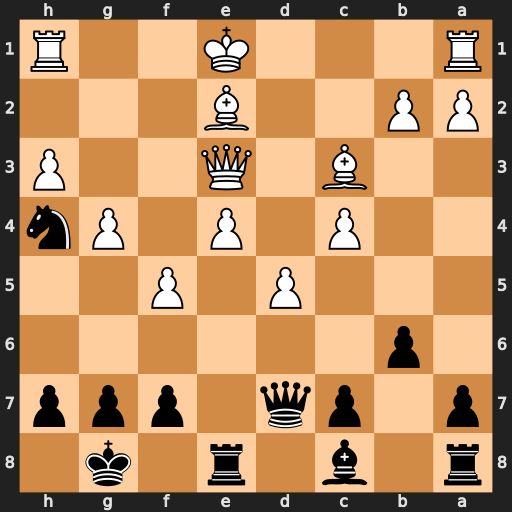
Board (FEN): r1b1r1k1/p1pq1ppp/1p6/3P1P2/2P1P1Pn/2B1Q2P/PP2B3/R3K2R
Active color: b
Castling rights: KQ
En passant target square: -
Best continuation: Ng2+ Kf2 Nxe3